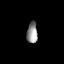
Tissue: prostate
Cell type: T cells
Senescence score: 0.1698
Nuclear area (px): 225
Mean DAPI intensity: 143.778